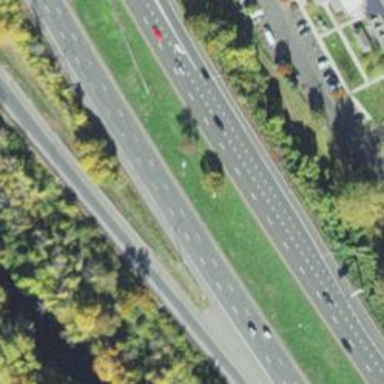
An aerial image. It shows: Asphalt motorway.